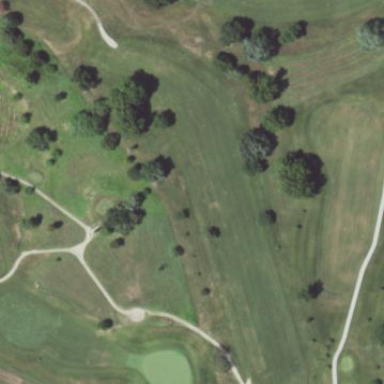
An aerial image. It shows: Grassy fairway on golf course.